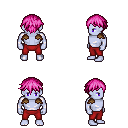
a pixel art fantasy rpg character, male body template, dark elf, purple skin, leather shoulder armor, red pants, pink short bangs hairstyle, four views (front, back, left, right), 2x2 character sprite sheet, small pixel art, hard edges, no anti-aliasing